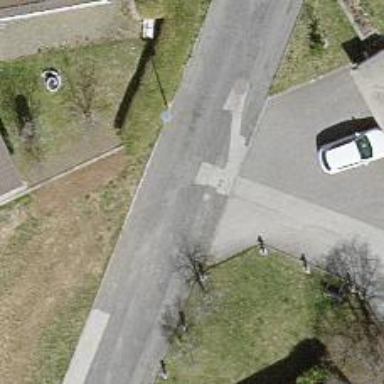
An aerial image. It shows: Residential road with asphalt surface.